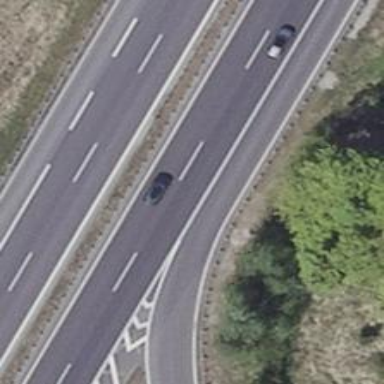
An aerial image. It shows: Motorway.